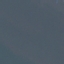
Label: SeaLake